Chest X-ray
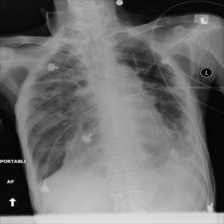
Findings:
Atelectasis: negative
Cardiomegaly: negative
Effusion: negative
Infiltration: positive
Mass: negative
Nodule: negative
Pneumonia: negative
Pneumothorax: negative
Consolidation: negative
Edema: negative
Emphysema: negative
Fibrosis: negative
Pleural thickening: negative
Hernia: negative